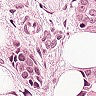
Metastatic tissue present: yes